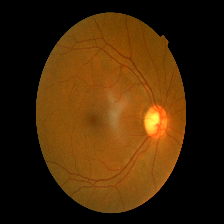
Diabetic retinopathy grade: Mild